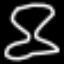
Label: hourglass